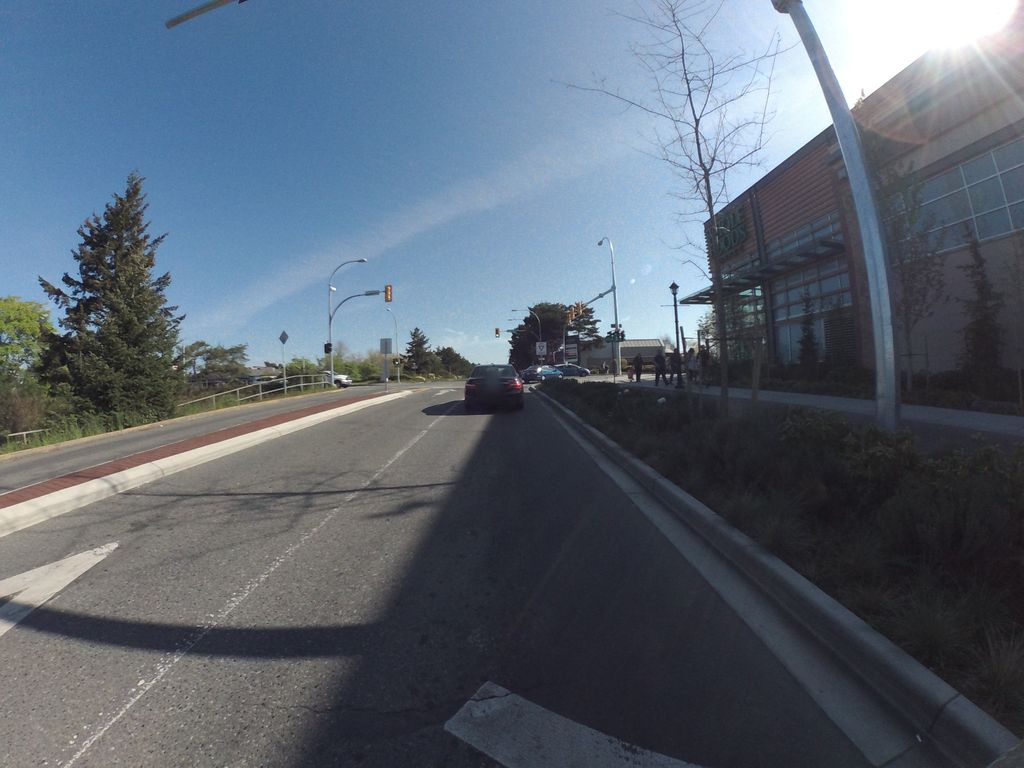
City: victoria